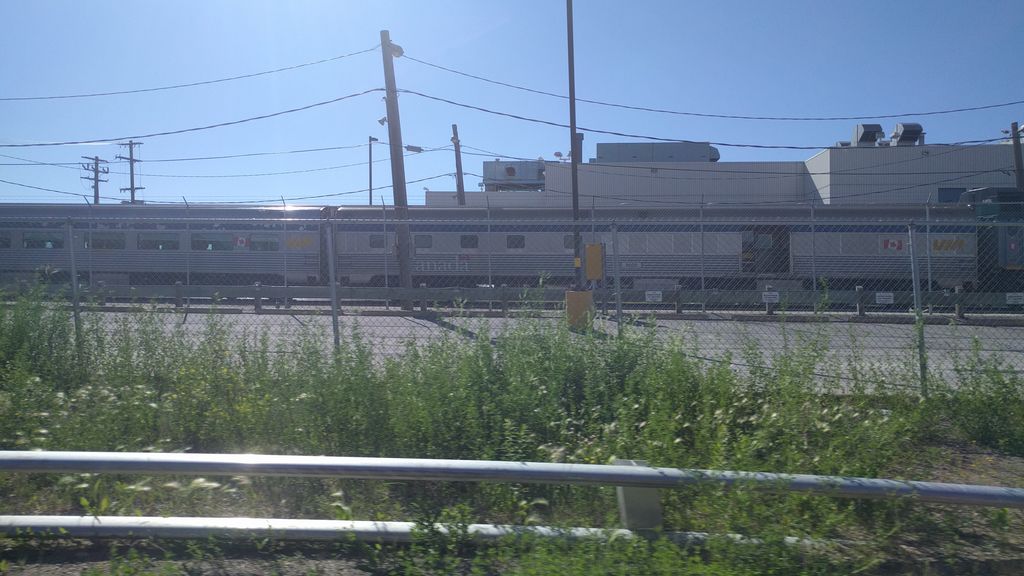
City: winnipeg